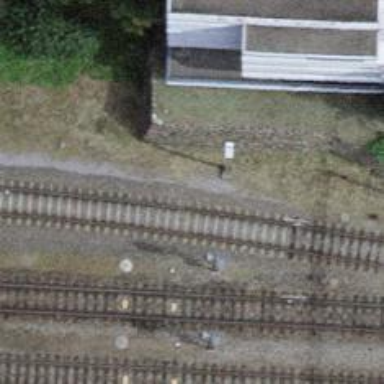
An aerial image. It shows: Siding railway track with electrified contact line.